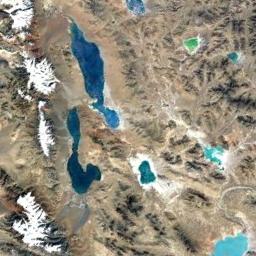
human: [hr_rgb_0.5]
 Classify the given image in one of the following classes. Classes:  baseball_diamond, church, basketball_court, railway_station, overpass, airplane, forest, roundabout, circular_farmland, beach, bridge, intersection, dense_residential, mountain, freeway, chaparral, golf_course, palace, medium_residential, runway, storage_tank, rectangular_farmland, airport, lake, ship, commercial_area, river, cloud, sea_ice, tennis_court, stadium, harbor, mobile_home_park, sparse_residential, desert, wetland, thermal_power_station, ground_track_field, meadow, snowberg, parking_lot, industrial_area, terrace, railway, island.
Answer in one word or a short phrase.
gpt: lake